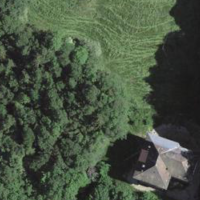
EUNIS habitat code: 23
Species observed at this site:
Rupicapra rupicapra